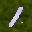
Label: 1